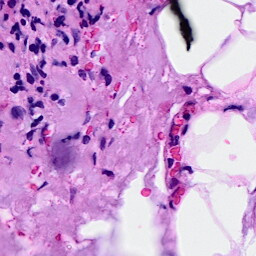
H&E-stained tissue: Breast